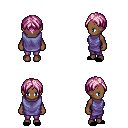
a pixel art fantasy rpg character, female body template, human, dark skin, chain tabard jacket, magenta pants, pink parted hairstyle, black slippers, four views (front, back, left, right), 2x2 character sprite sheet, small pixel art, hard edges, no anti-aliasing